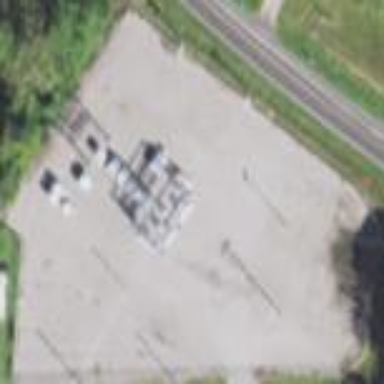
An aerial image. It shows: Distribution substation surrounded by fence.